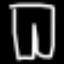
Label: pants